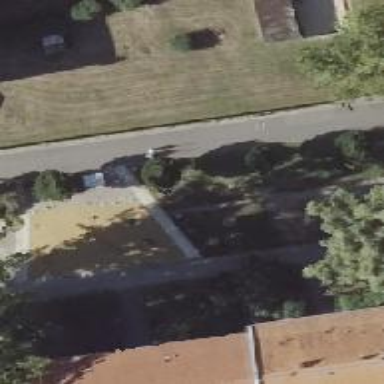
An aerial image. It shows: Playground featuring trampoline.